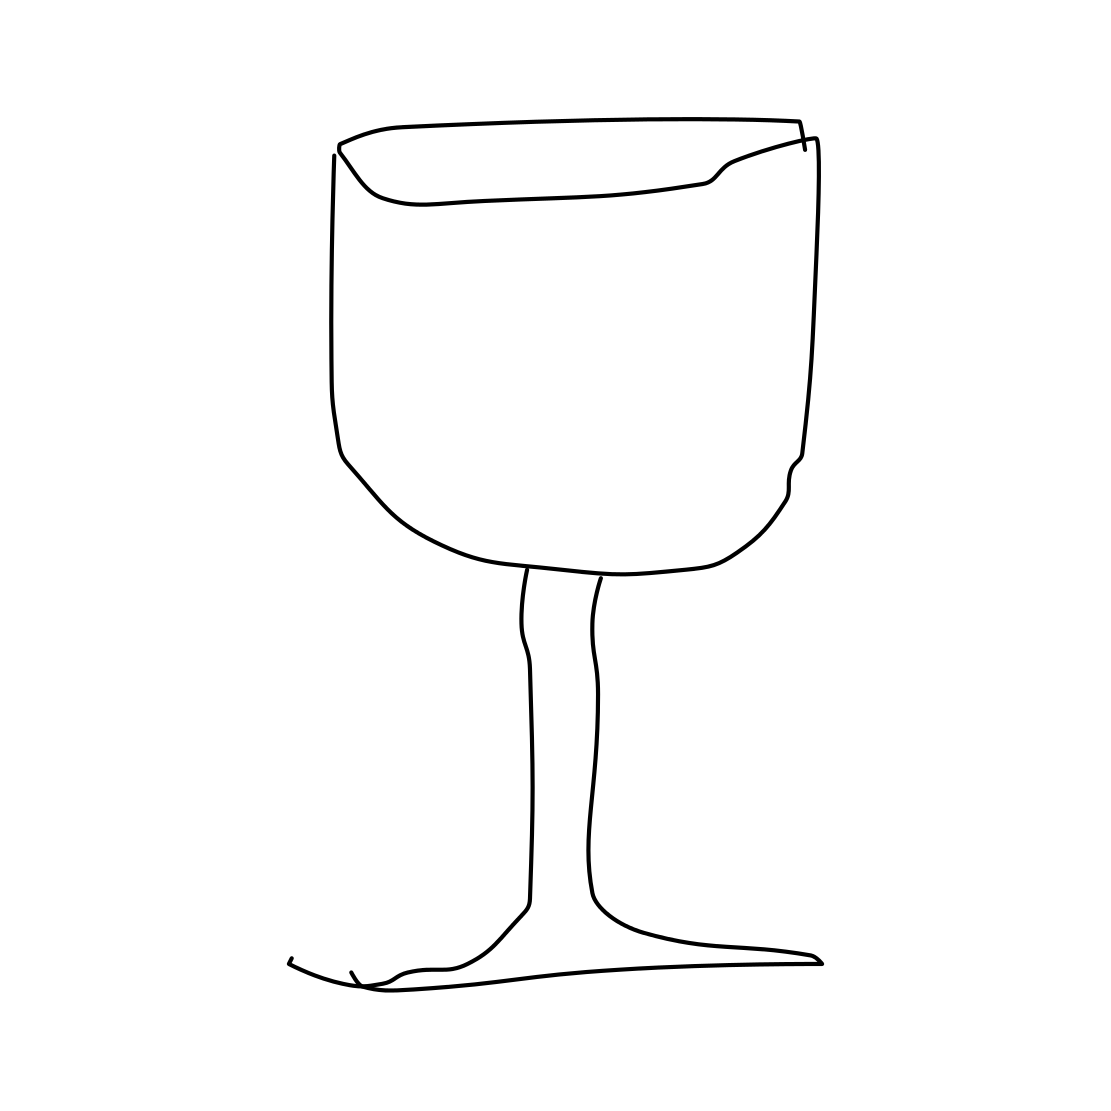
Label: wineglass